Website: macys
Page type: gifting
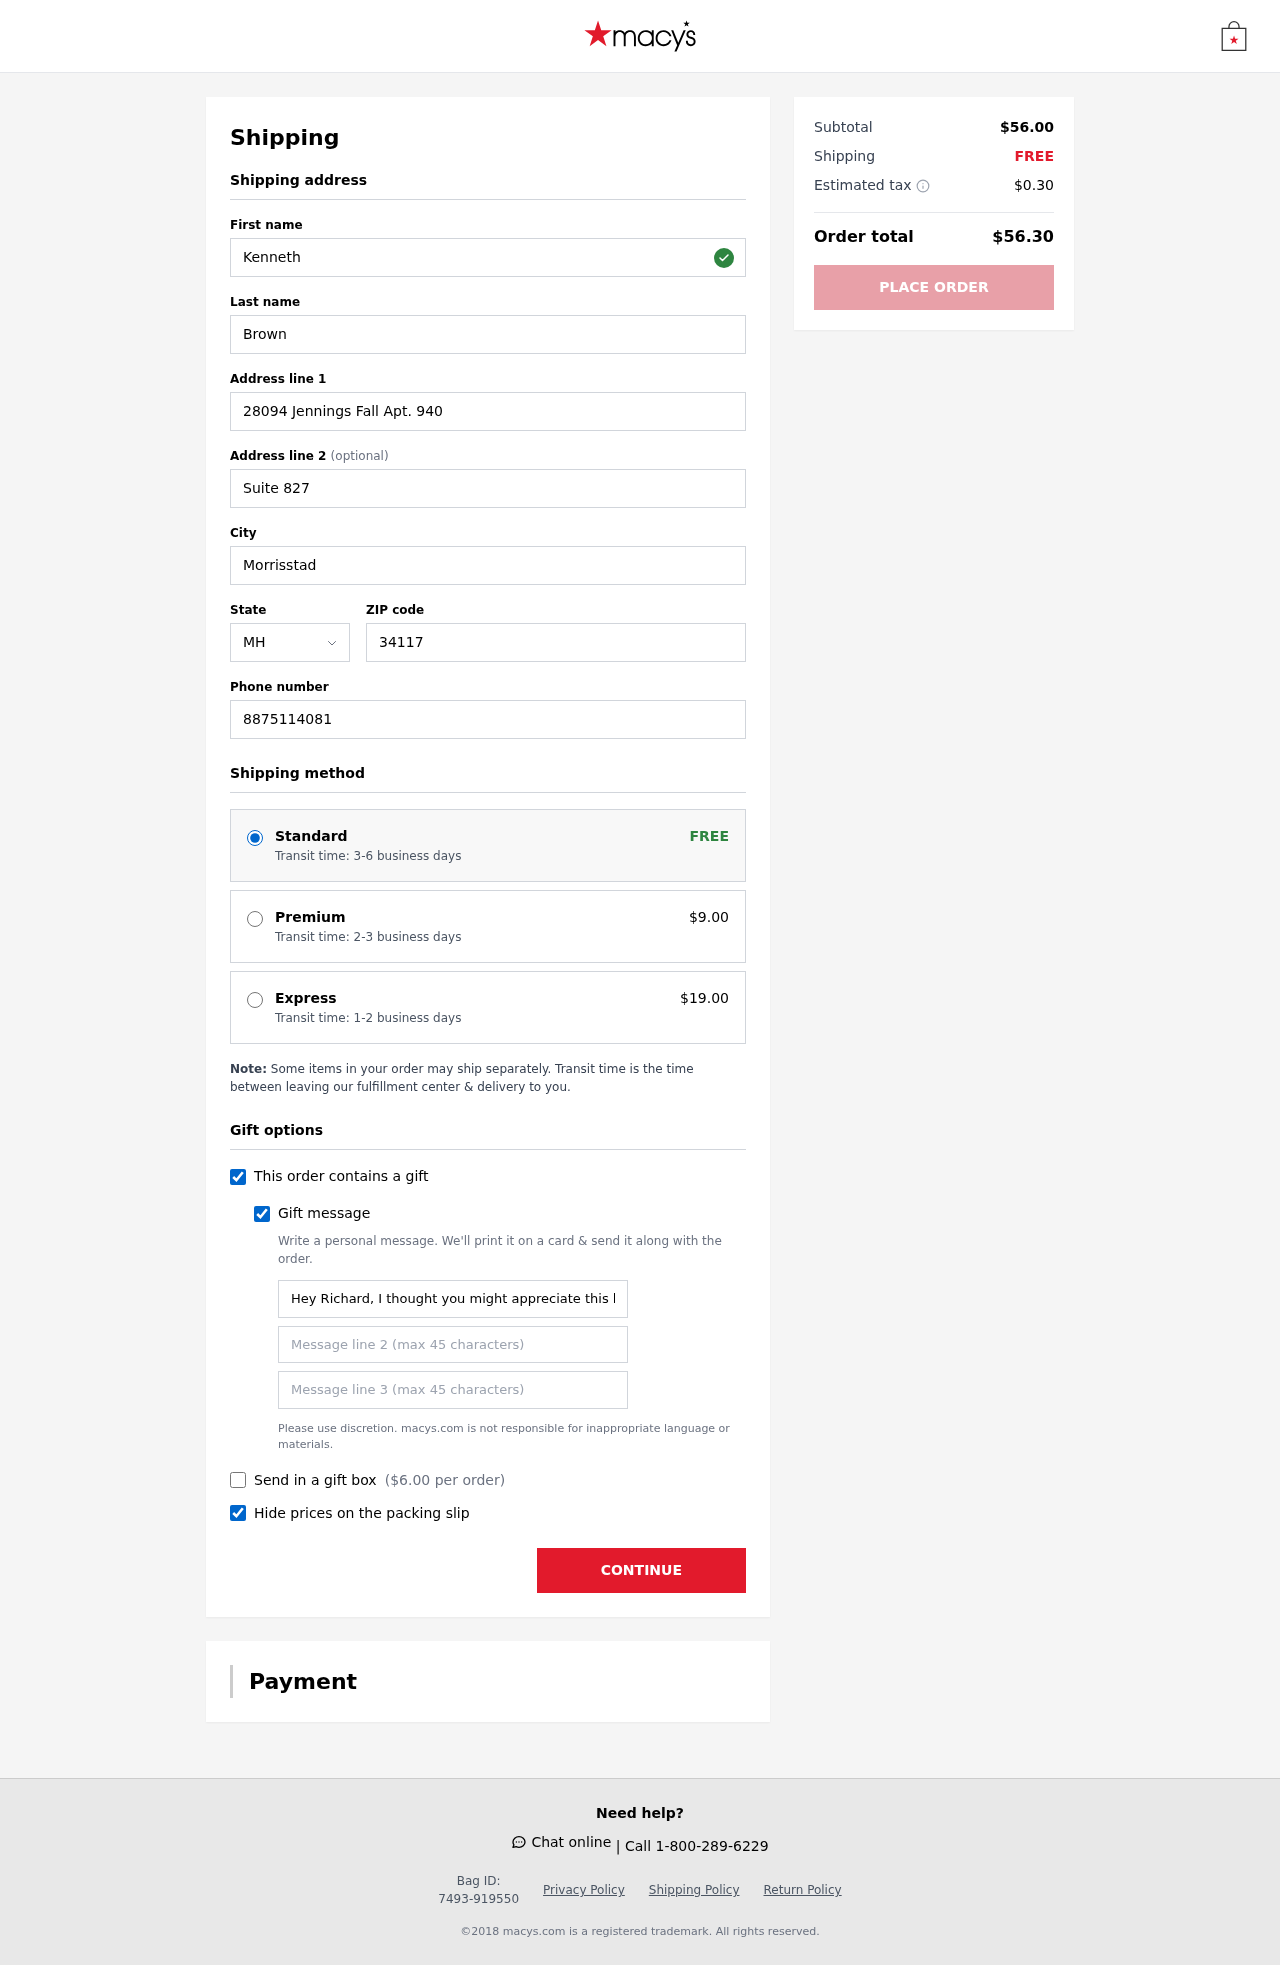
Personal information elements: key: PII_STATE_ABBR
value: MH
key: PII_FIRSTNAME
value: Kenneth
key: PII_LASTNAME
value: Brown
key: PII_STREET
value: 28094 Jennings Fall Apt. 940
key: PII_STREET2
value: Suite 827
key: PII_CITY
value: Morrisstad
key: PII_POSTCODE
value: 34117
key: PII_PHONE
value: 8875114081
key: PII_GIFT_MESSAGE
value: Hey Richard, I thought you might appreciate this little boost for your joints—after all the hikes we’ve got planned! Wishing you a year full of adventure and staying active. Cheers!  Kenneth
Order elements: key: ORDER_SHIPPING_STANDARD
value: Transit time: 3-6 business days
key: ORDER_SHIPPING_PREMIUM
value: Transit time: 2-3 business days
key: ORDER_SHIPPING_PREMIUM_PRICE
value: $9.00
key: ORDER_SHIPPING_EXPRESS
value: Transit time: 1-2 business days
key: ORDER_SHIPPING_EXPRESS_PRICE
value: $19.00
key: ORDER_GIFT_BOX_PRICE
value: $6.00
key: ORDER_SUBTOTAL
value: $56.00
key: ORDER_SHIPPING_COST
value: FREE
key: ORDER_TAX
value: $0.30
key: ORDER_TOTAL
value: $56.30